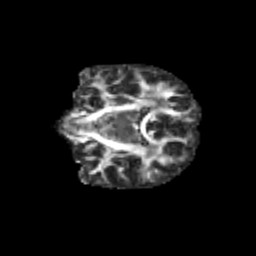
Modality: FA
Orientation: coronal
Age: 12
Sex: male
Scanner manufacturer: siemens
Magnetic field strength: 3 T
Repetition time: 3.8 s
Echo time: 0.07 s